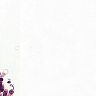
Metastatic tissue present: no